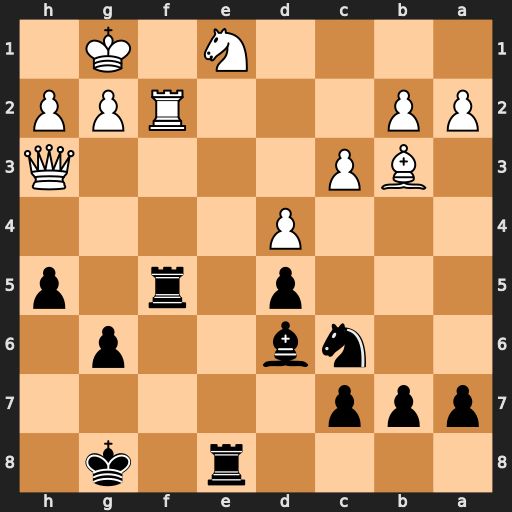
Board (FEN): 4r1k1/ppp5/2nb2p1/3p1r1p/3P4/1BP4Q/PP3RPP/4N1K1
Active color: b
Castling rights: -
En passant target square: -
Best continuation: Rxe1+ Rf1 Rexf1#